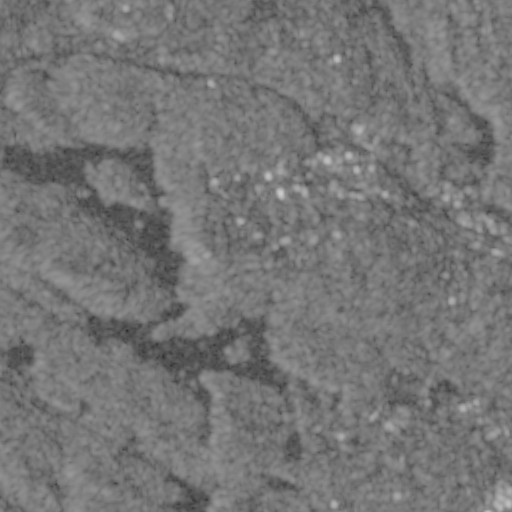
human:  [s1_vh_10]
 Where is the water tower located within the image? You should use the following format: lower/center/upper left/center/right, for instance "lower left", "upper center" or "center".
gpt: The water tower is located in the upper center of the image.
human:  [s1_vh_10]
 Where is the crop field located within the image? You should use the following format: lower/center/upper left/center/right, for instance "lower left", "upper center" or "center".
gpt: There is no crop field in the image.

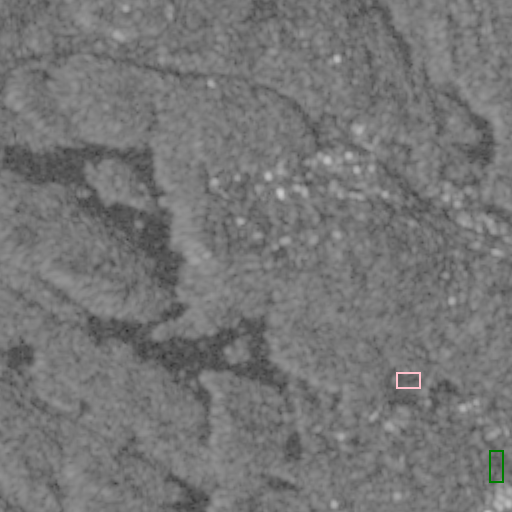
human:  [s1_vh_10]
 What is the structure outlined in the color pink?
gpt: The structure outlined in pink is a park.
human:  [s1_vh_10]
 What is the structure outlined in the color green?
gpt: The structure outlined in green is a parking lot.
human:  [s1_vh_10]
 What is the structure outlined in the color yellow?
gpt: There is no yellow outline.